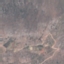
Land use / land cover class: HerbaceousVegetation